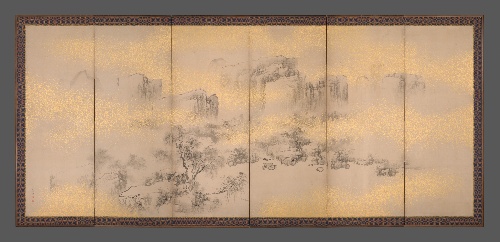
Title: 中林竹渓筆 夏秋山水図屏風|Summer and Autumn Landscapes
Artist: Nakabayashi Chikkei
Artist bio: Japanese, 1816–1867
Date: mid-19th century
Object type: Screens
Classification: Paintings
Medium: Pair of six-panel folding screens; ink, color, and gold flecks on paper
Culture: Japan
Period: Edo period (1615–1868)
Dimensions: Image (each screen): 5 ft. 1/4 in. x 11 ft. 8 9/16 in. (1.53 x 3.57 m)
Department: Asian Art
Credit line: Gift of Rosemarie and Leighton Longhi, 2001
Accession year: 2001
Repository: Metropolitan Museum of Art, New York, NY
Tags: Mountains|Trees